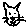
Label: cat